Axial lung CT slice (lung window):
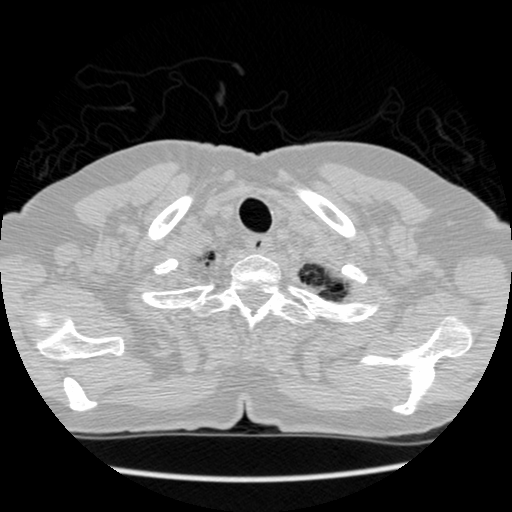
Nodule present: no